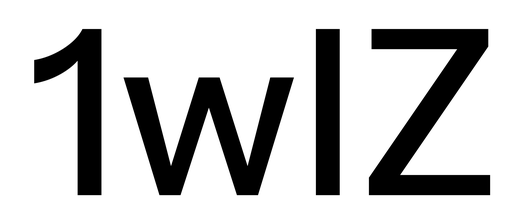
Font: InstrumentSans_Medium